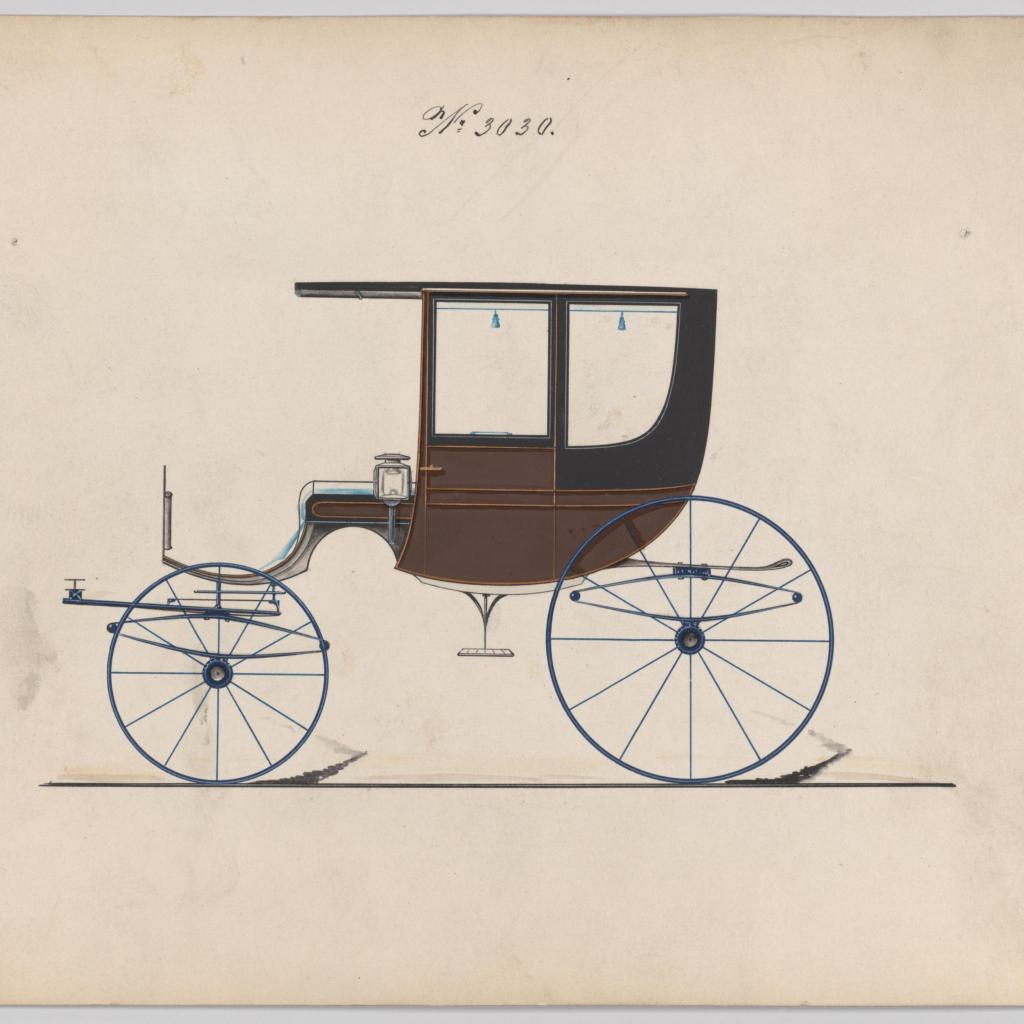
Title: Design for 4 seat Rockaway, no. 3030
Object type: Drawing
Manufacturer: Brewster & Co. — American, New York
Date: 1874
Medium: Pen and black Ink, watercolor and gouache with gum arabic
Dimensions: sheet: 6 7/8 x 9 9/16 in. (17.5 x 24.3 cm)
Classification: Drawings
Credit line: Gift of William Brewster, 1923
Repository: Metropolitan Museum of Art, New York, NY